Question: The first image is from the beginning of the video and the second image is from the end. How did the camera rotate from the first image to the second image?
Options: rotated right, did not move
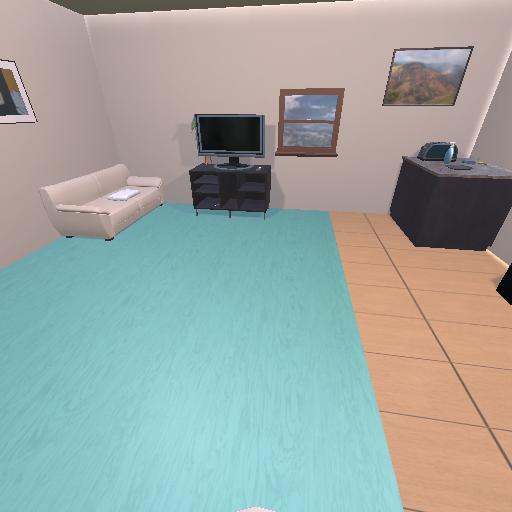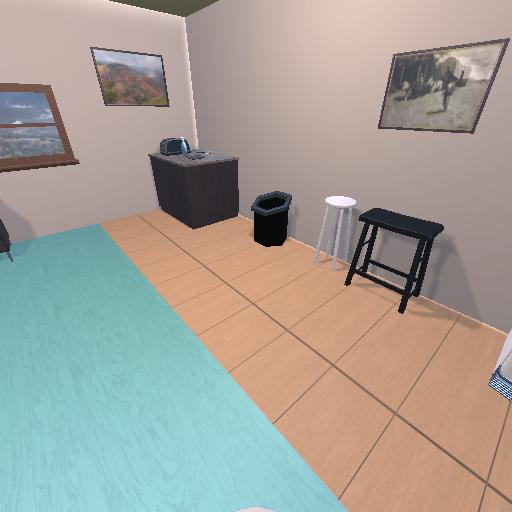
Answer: rotated right